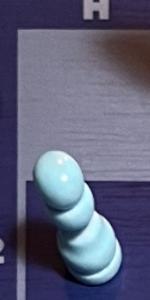
Label: Pawn_White